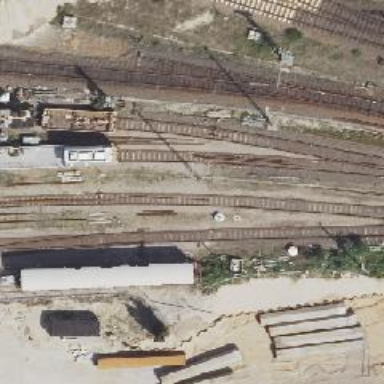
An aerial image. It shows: Railway yard used for servicing trains.